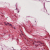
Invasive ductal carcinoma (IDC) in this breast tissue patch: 0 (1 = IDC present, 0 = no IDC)